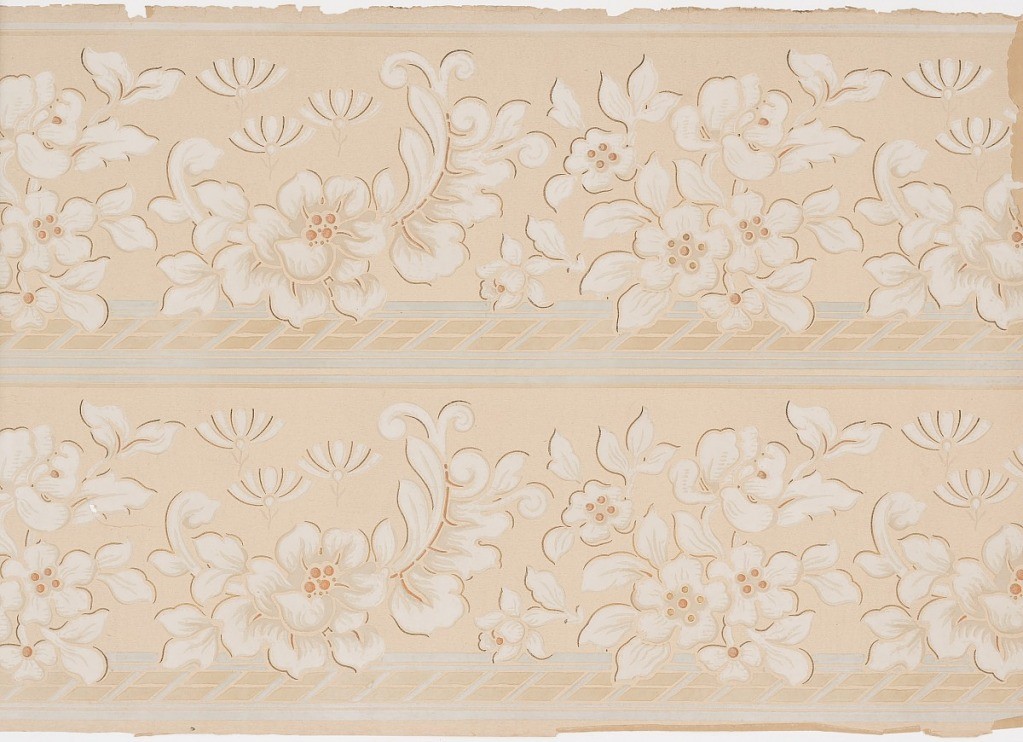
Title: Frieze
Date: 1905–1915
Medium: Machine-printed paper
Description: Folliage and flowers; band across bottom; metallic copper accents. Two borders printed across the width.